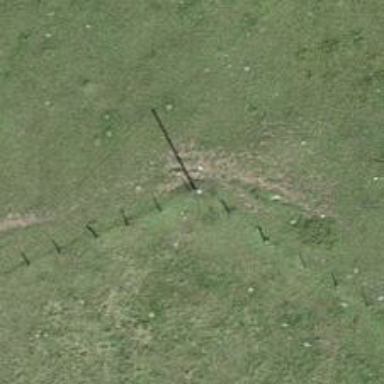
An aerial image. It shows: Minor power line.